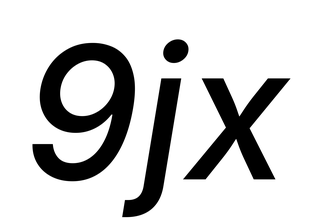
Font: Inter-Italic_Medium_Italic